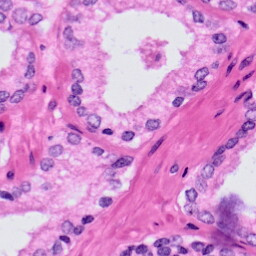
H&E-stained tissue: Prostate